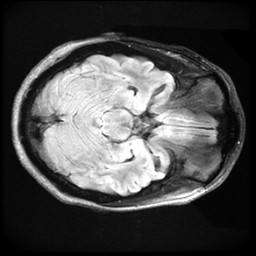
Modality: FLAIR
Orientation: axial
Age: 26
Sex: female
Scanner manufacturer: ge
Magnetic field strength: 3 T
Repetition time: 11 s
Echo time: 0.1497 s